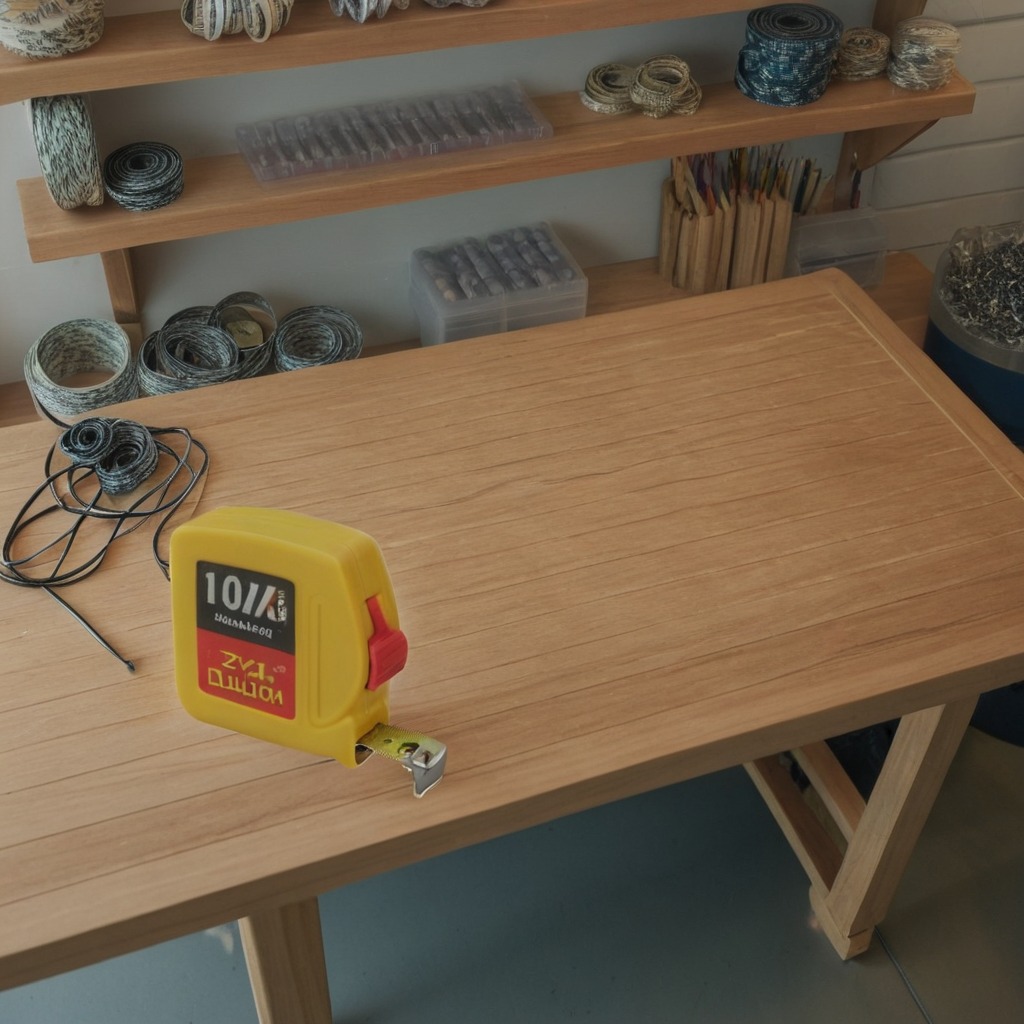
A measuring tape lies on the workbench inside a coastal fishing gear workshop.